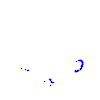
Particle: kaon